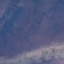
Land use / land cover class: HerbaceousVegetation